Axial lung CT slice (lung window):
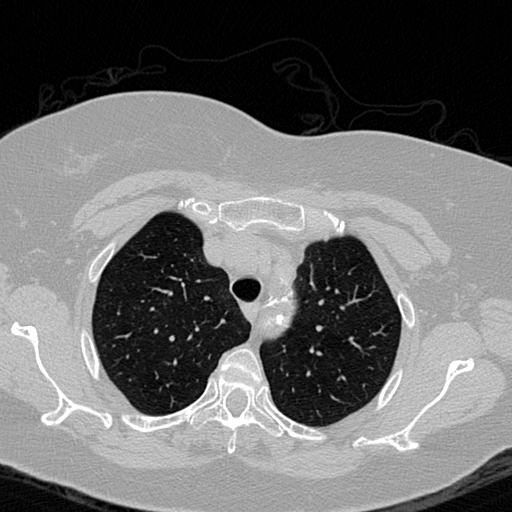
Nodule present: no